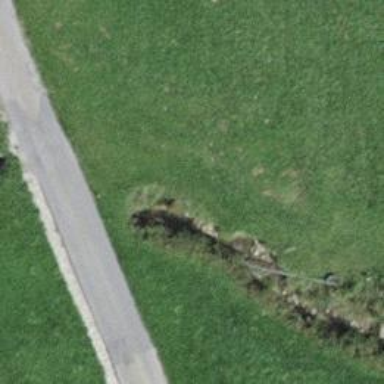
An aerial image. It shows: Culvert tunnel.